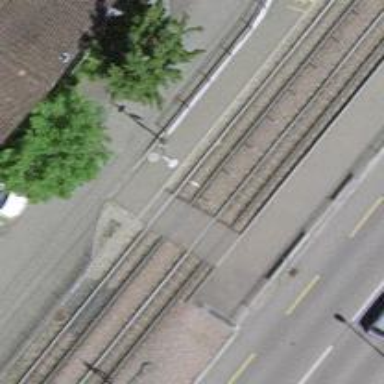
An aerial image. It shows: Tram stop with public transport stop position.